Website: bh-photo
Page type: address-validator
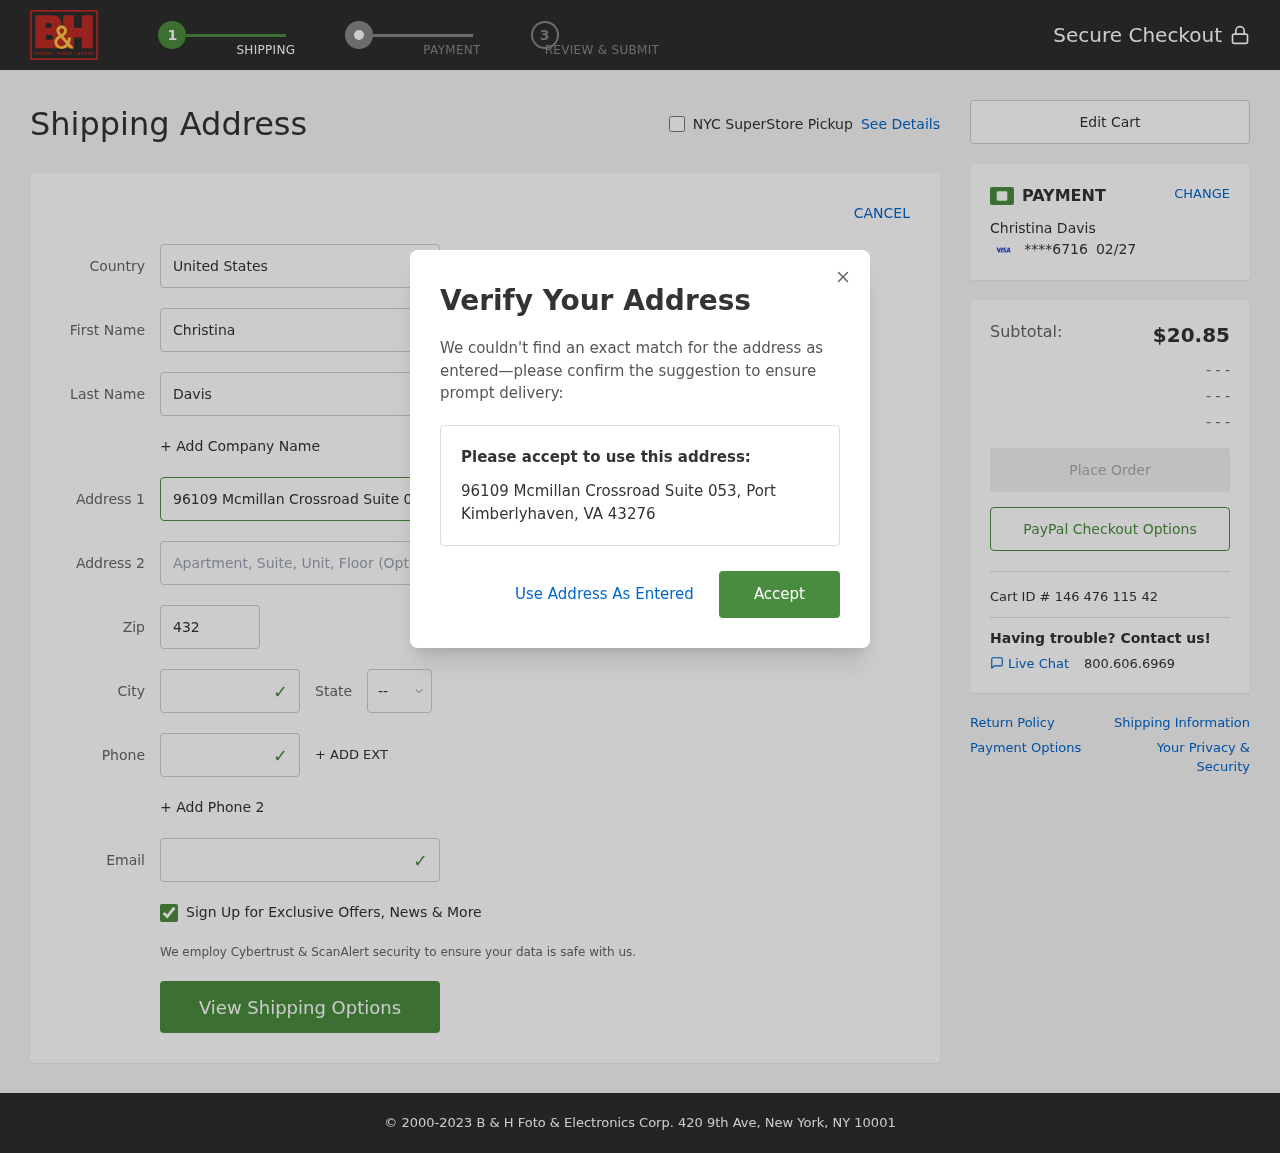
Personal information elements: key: PII_CARD_EXPIRY
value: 02/27
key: PII_CARD_LAST4
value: ****6716
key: PII_CITY
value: Port Kimberlyhaven
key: PII_COUNTRY
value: United States
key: PII_EMAIL
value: christina.davis@yahoo.com
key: PII_FIRSTNAME
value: Christina
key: PII_FULLNAME
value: Christina Davis
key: PII_LASTNAME
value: Davis
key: PII_PHONE
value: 7672087138
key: PII_POSTCODE
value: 43276
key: PII_STATE_ABBR
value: VA
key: PII_STREET
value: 96109 Mcmillan Crossroad Suite 053
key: PII_CITY_STATE_ZIP
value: Port Kimberlyhaven, VA 43276
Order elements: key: ORDER_SUBTOTAL
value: $20.85
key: ORDER_ID
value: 146 476 115 42